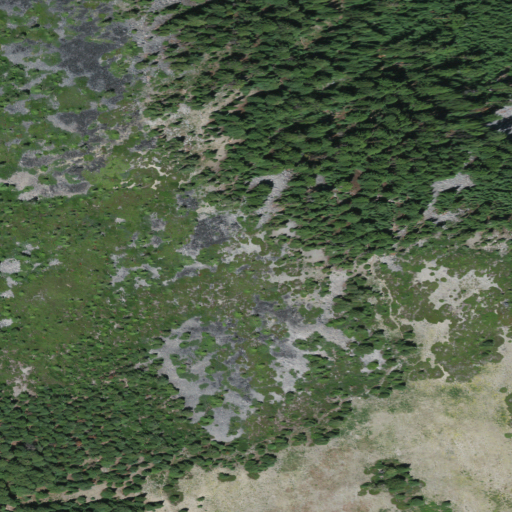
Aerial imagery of mountain in Oregon named Big Sugarloaf Peak containing evergreen forest, shrub, and grassland